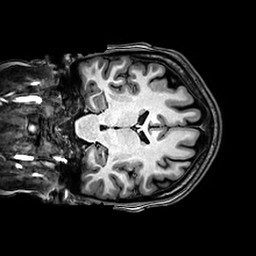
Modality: T1w
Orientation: coronal
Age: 22
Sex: female